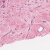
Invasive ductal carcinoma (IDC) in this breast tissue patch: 1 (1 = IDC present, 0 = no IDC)